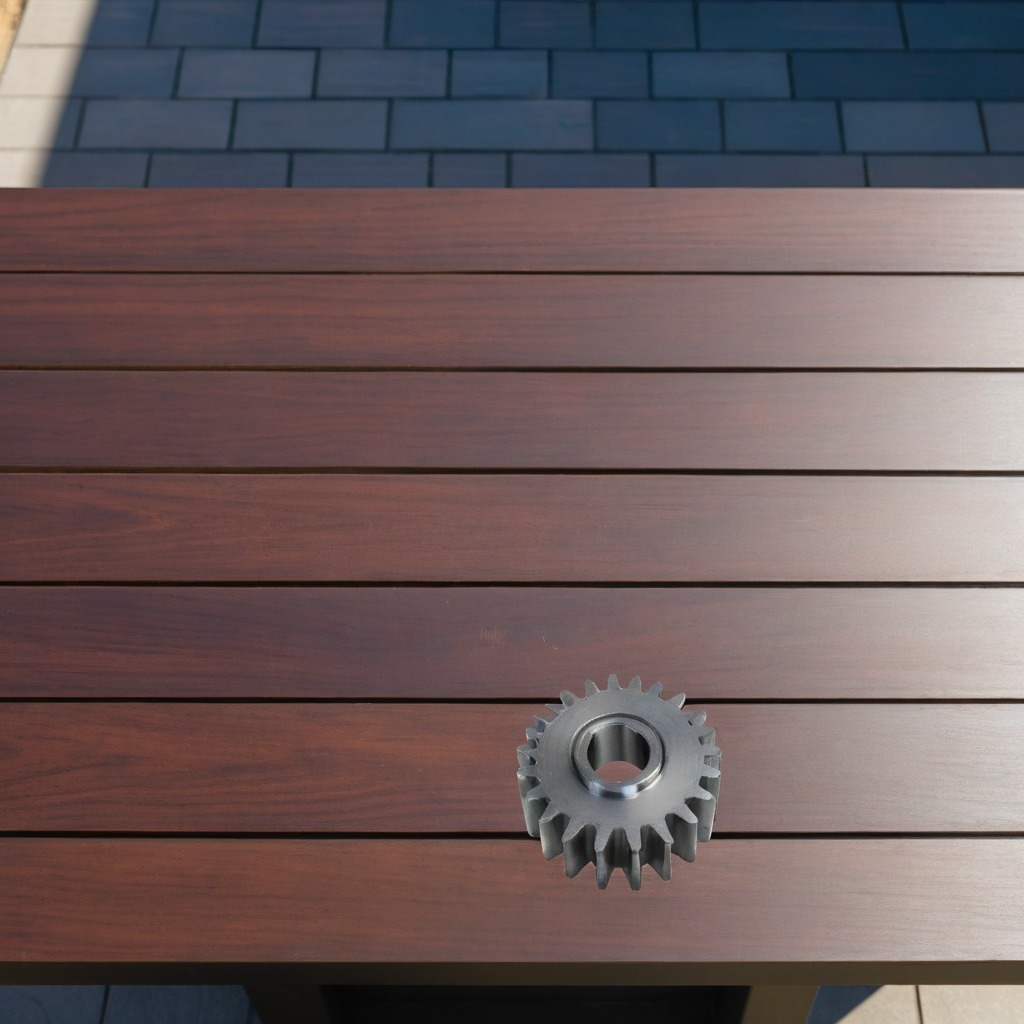
A steel gear with teeth is lying on the dark wood workbench.